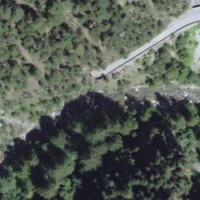
EUNIS habitat code: 45
Species observed at this site:
Laserpitium latifolium
Peucedanum verticillare
Aster alpinus